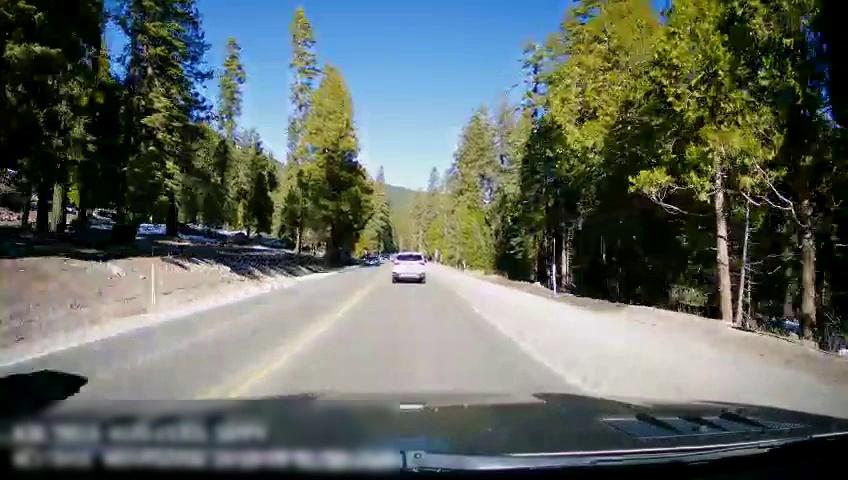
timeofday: Day
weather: Sunny
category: Drivable Space
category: Vehicles | Car
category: Vehicles | SUV
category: Lanes | Opposite Lane
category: Lanes | Current Lane